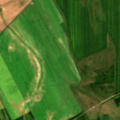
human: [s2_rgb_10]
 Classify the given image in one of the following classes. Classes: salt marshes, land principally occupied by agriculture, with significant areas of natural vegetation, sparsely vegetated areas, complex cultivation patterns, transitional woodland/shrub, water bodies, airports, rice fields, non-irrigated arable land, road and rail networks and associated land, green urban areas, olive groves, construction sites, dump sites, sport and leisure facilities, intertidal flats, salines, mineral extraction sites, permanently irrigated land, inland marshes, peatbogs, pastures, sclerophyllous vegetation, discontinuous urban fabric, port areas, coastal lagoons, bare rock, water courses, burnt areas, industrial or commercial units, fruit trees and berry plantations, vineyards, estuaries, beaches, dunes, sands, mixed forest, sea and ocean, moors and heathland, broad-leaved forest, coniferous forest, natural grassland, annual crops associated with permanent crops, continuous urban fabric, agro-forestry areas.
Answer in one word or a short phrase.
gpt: non-irrigated arable land, pastures, complex cultivation patterns